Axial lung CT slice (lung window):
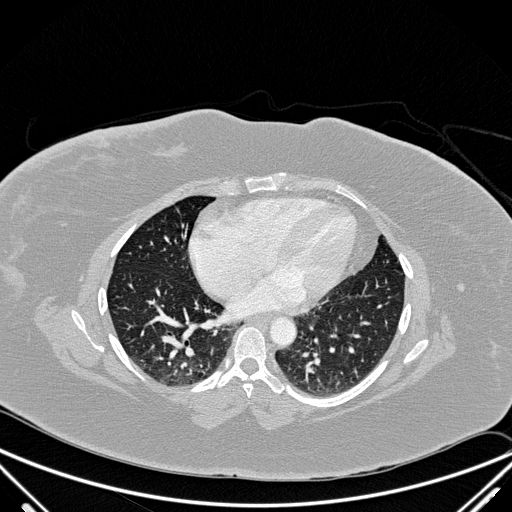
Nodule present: no